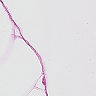
Metastatic tissue present: no